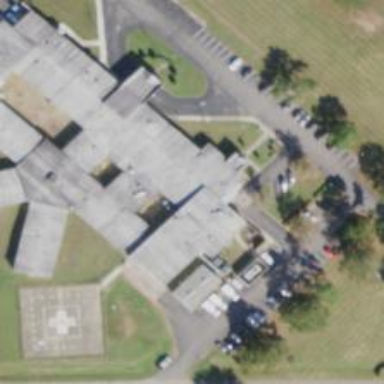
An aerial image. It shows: Clinic.